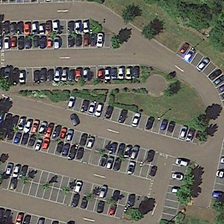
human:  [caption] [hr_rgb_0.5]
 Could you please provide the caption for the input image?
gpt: many cars are in a parking lot with many green trees scattered .

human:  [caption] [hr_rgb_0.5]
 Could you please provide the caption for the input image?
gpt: many cars are in a parking lot with many green trees scattered .

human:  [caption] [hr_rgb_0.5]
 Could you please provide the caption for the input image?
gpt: many cars are in a parking lot with many green trees scattered .

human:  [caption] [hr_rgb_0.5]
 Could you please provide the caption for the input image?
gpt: many cars are in a parking lot with many green trees scattered .

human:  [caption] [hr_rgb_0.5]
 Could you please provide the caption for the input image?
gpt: many cars are in a parking lot with many green trees scattered .